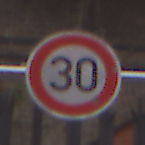
Verkehrszeichen: Geschwindigkeit30
Umgebung: Outdoor, Urban
Tageszeit: MorningAfternoon
Wetter: Overcast
Licht: Natural
Jahreszeit: NotSpecified
Kontrast: LowContrast